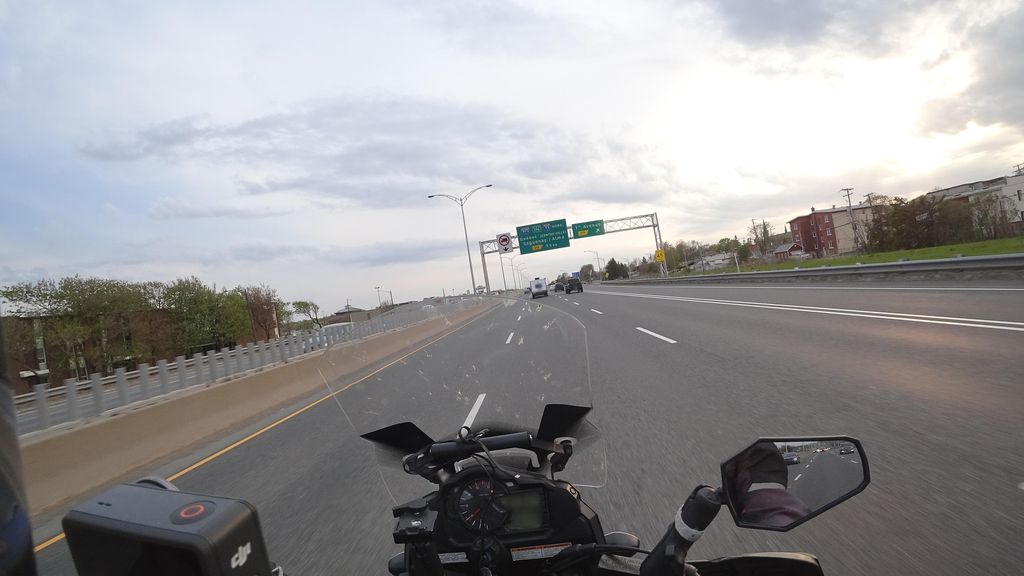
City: quebec_city